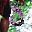
Label: 0